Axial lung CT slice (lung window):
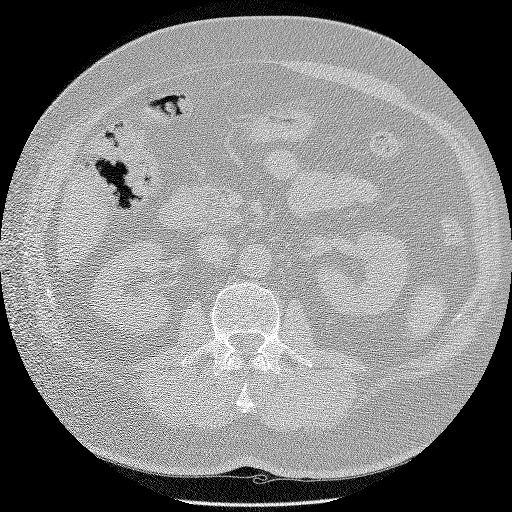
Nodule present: no